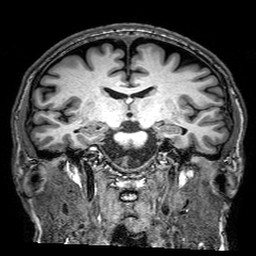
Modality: T1w
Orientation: sagittal
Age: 69
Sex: male
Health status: healthy
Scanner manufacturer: philips
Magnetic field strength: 3 T